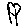
Label: tree